Question: I am trying to count the unique occurrences of teacherids for each year. I am sure the results are not unique.
My query
'''
SELECT DISTINCT count (tblTeachers.TeacherID) AS uniqueTeacherCount, tblSchoolYears.SchoolYear
FROM tblTeachers INNER JOIN tblTeacher_Building
.
.
GROUP BY tblSchoolYears.SchoolYear
ORDER BY tblSchoolYears.SchoolYear DESC;
'''
The results (that are counting duplicates of TeacherID)

I have also tried
'''
SELECT COUNT(DISTINCT tblTeachers.TeacherID) AS uniqueTeacherCount, tblSchoolYears.SchoolYear
FROM tblTeachers INNER JOIN tblTeacher_Building
.
.
GROUP BY tblSchoolYears.SchoolYear
ORDER BY tblSchoolYears.SchoolYear DESC;
'''
What am I missing?
Thank you
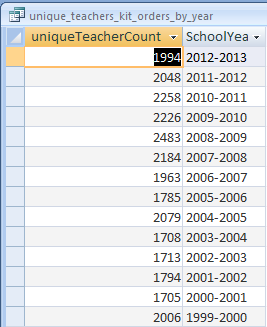
Answer: '''
Select Count(TeacherID) AS uniqueTeacherCount,SchoolYear
from
(
SELECT DISTINCT tblTeachers.TeacherID, tblSchoolYears.SchoolYear
FROM tblTeachers INNER JOIN tblTeacher_Building
.
.
) hlp
GROUP BY SchoolYear
ORDER BY SchoolYear DESC;
'''